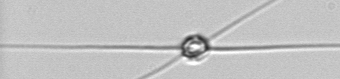
Label: Chaetoceros_danicus